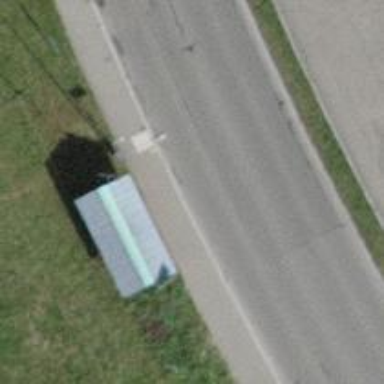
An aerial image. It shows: Bus stop with platform for public transport.